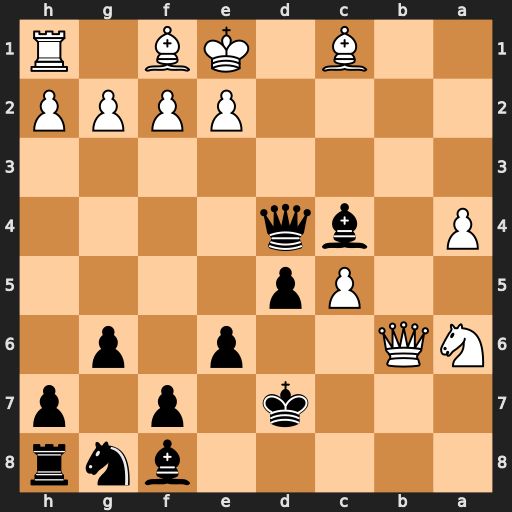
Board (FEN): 5bnr/3k1p1p/NQ2p1p1/2Pp4/P1bq4/8/4PPPP/2B1KB1R
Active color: b
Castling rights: K
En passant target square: -
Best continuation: Qc3+ Kd1 Bb3+ Qxb3 Qxb3+